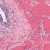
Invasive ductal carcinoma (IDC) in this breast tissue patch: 0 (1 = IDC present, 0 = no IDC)